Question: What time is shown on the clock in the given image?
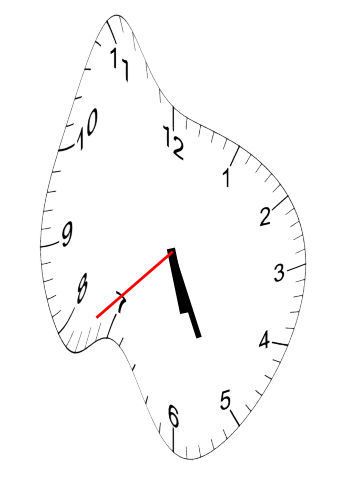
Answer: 05:25:38